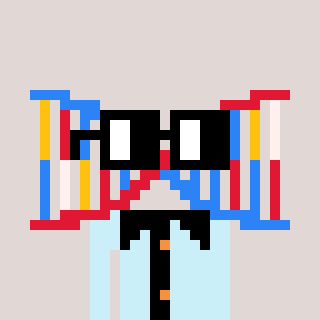
a pixel art character with square black glasses, a dna-shaped head and a cold-colored body on a warm background